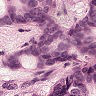
Metastatic tissue present: yes